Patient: sex M, age 63
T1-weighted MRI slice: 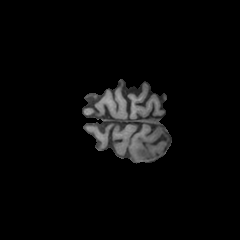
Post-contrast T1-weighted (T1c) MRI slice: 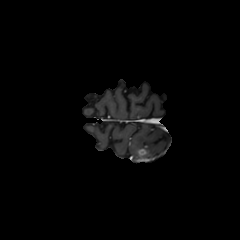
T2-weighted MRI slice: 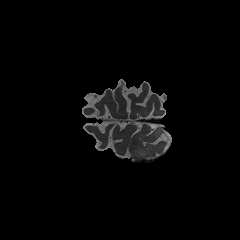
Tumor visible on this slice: yes
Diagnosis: Glioblastoma, IDH-wildtype
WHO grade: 4